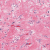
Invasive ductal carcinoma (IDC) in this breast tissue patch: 1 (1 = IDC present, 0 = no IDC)